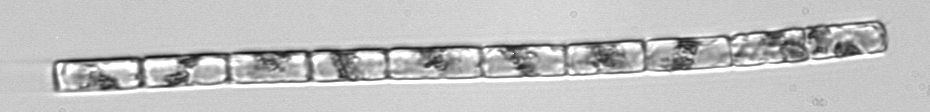
Label: Guinardia_delicatula